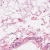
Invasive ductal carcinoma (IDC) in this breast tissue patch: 0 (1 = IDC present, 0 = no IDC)